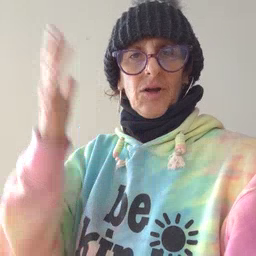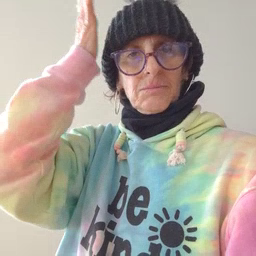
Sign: garbage